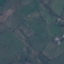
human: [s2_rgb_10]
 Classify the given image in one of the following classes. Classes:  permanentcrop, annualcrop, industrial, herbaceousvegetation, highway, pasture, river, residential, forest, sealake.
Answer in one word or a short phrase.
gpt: Pasture